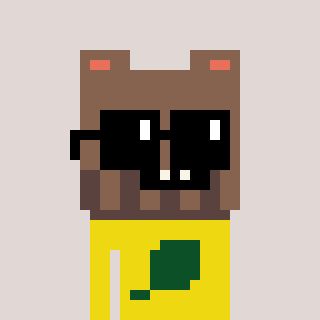
a pixel art character with square black sunglasses, a bear-shaped head and a yellow-colored body on a warm background